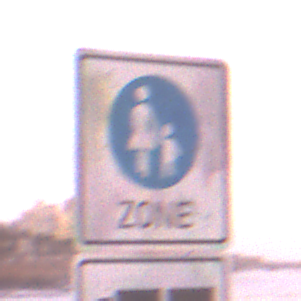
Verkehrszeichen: BeginnFussgaengerzone
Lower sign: MehrspurigeFahrzeugeFrei4
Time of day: SunriseSunset
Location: Outdoor (Urban)
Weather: PartlyCloudy
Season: NotSpecified
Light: Natural